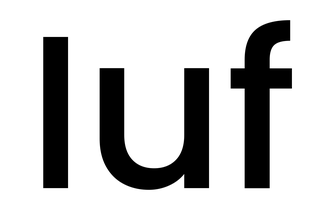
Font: Poppins-Medium